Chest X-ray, PA view. Patient: 65 years old, sex M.
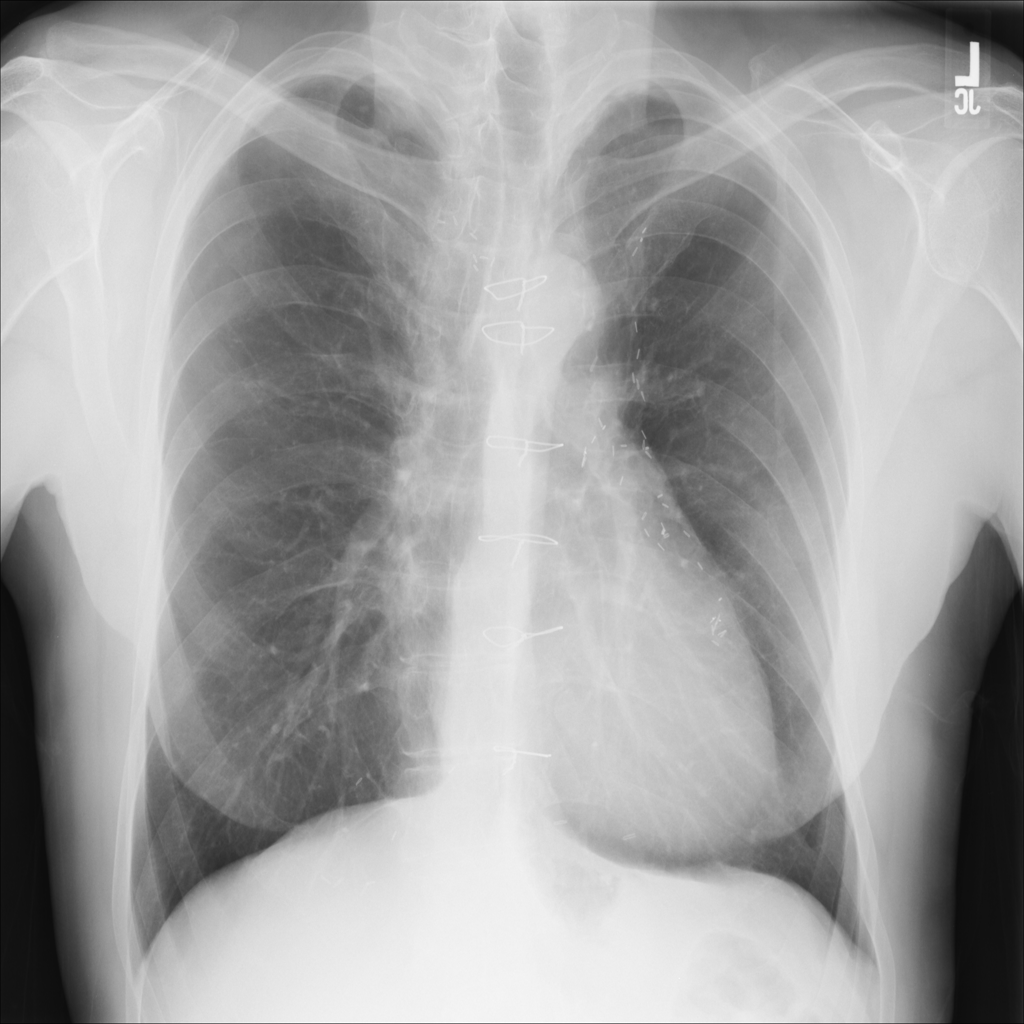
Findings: Infiltration